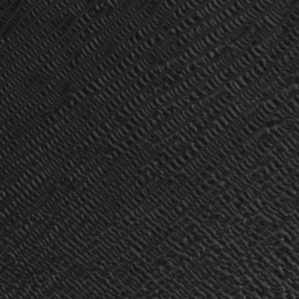
Label: frost